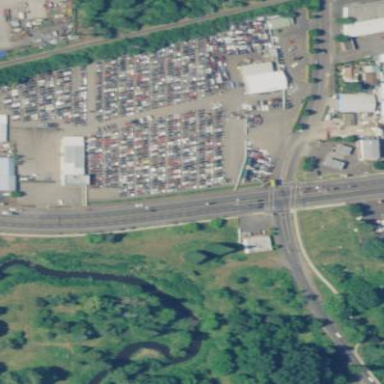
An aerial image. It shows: Scrap yard located in industrial area.